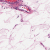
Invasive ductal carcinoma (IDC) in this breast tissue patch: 0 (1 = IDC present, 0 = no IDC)